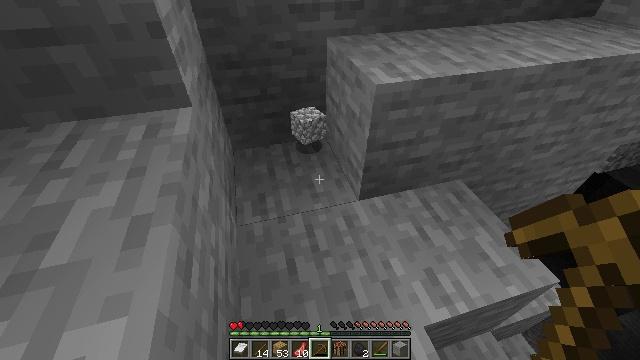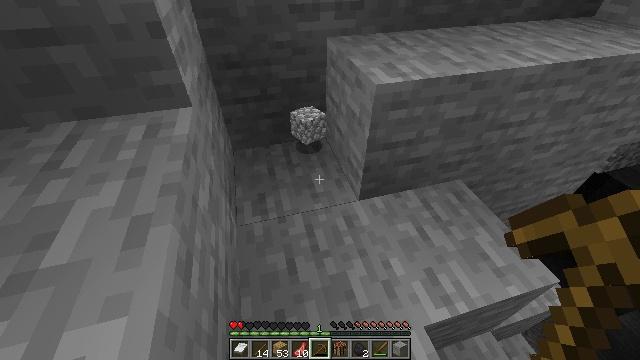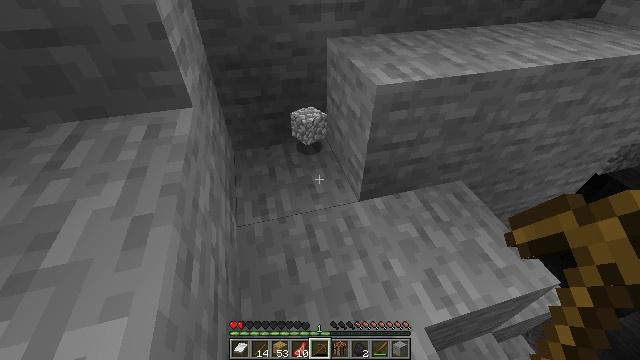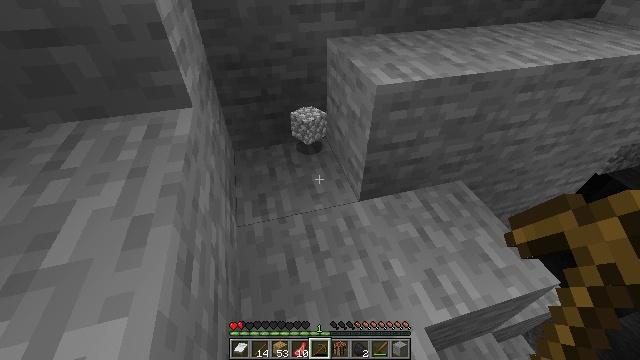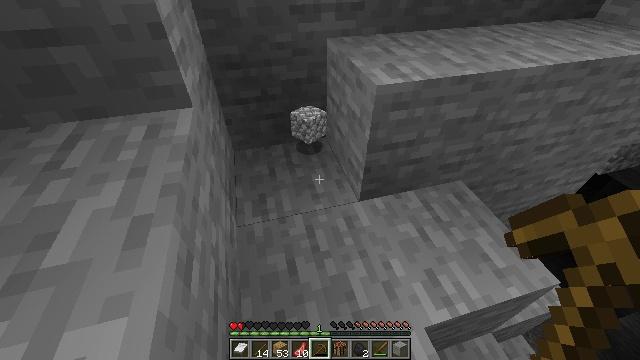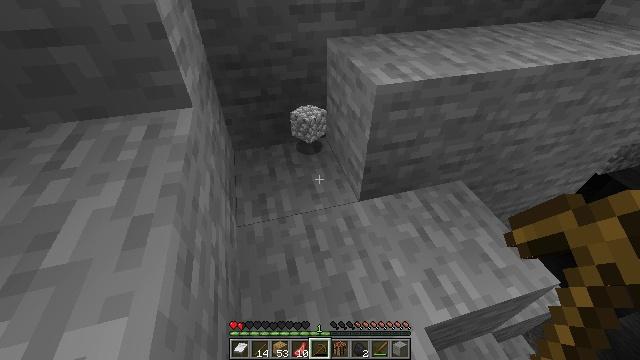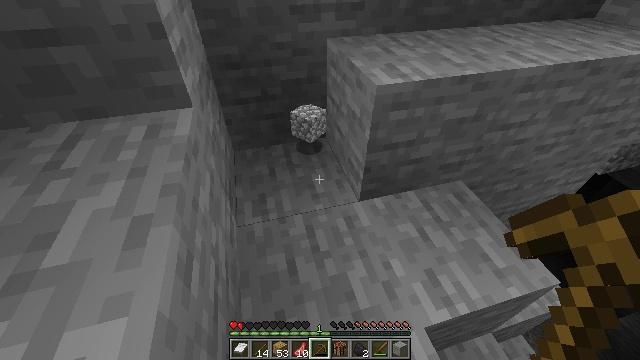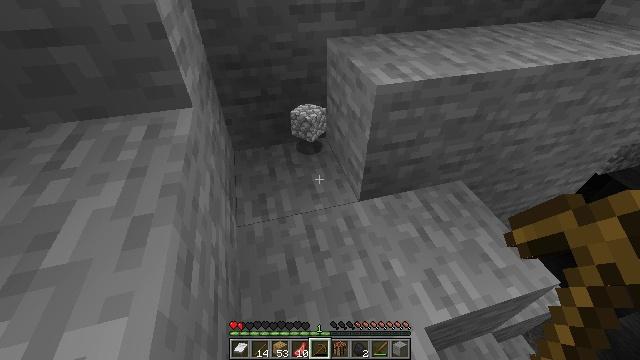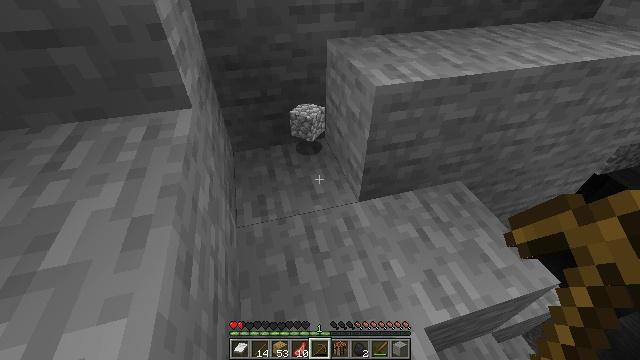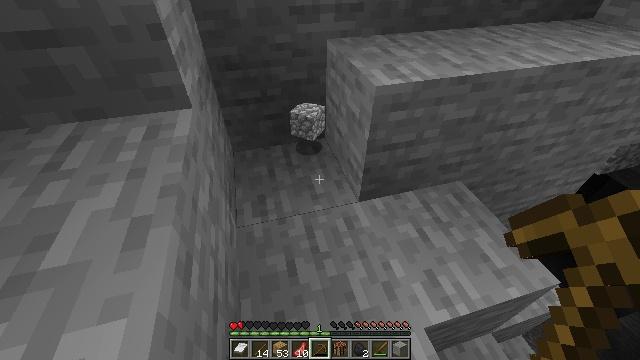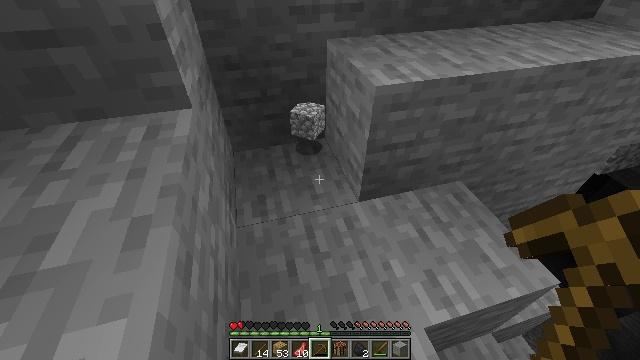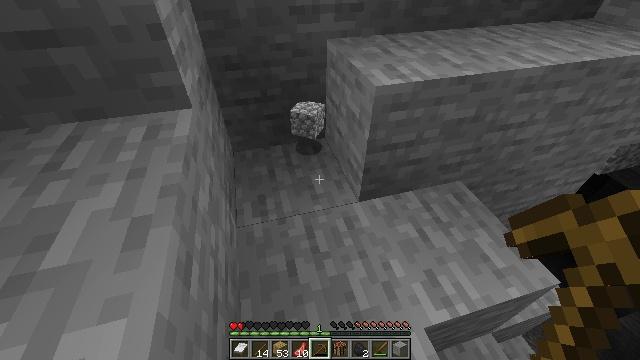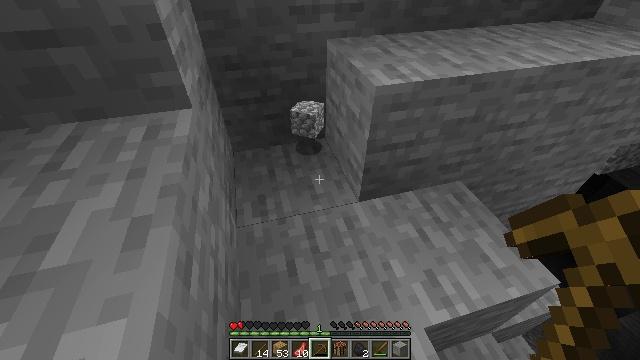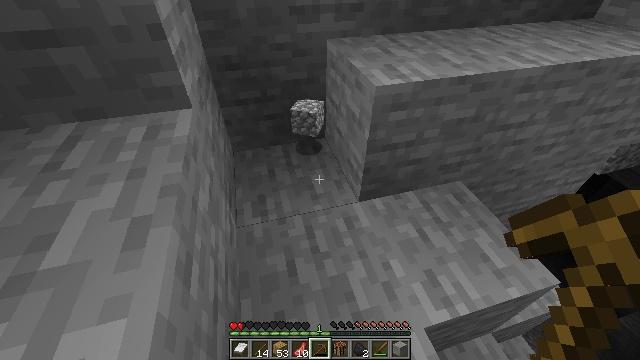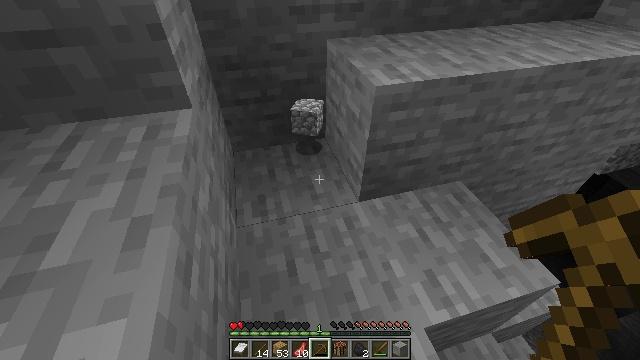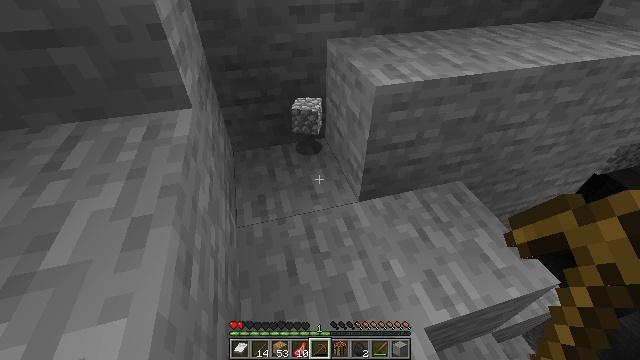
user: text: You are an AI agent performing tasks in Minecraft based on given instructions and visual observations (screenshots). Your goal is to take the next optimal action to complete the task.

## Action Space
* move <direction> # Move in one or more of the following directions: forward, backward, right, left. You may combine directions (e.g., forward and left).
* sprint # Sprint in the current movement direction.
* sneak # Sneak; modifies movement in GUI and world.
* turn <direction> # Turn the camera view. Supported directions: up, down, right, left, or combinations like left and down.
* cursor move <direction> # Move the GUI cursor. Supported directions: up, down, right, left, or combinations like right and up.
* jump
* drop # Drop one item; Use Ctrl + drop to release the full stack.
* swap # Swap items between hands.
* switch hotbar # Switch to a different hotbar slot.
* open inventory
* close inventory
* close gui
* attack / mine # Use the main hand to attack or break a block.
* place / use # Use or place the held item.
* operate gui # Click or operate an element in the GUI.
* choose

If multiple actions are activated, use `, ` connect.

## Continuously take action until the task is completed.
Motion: motion action
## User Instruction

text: Gather diorite by holding left button.
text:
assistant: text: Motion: no_op
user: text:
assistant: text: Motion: no_op
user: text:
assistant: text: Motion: no_op
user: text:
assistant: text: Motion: no_op
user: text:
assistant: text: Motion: no_op
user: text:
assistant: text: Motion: no_op
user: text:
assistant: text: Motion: no_op
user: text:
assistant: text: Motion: no_op
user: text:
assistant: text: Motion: no_op
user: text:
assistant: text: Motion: no_op
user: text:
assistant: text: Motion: no_op
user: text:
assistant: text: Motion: no_op
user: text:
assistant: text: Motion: no_op
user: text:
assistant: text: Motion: no_op
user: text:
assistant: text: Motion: no_op
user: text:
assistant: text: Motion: no_op
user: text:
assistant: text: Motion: no_op
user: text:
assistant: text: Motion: no_op
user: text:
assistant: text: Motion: no_op
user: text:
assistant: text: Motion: no_op
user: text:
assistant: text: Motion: move forward
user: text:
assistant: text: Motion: move forward
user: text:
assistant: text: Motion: move forward
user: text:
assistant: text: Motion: move forward
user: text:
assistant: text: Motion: move forward
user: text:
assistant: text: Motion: move forward
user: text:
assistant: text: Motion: move forward
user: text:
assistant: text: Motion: move forward
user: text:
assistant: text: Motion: move forward
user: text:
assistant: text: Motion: move forward